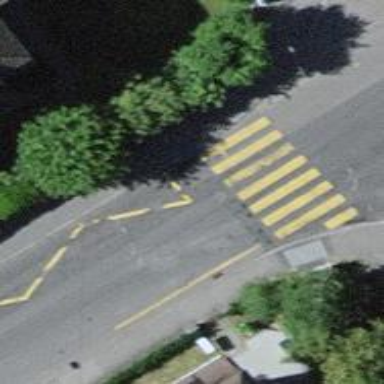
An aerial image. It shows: Kerb serving as barrier.